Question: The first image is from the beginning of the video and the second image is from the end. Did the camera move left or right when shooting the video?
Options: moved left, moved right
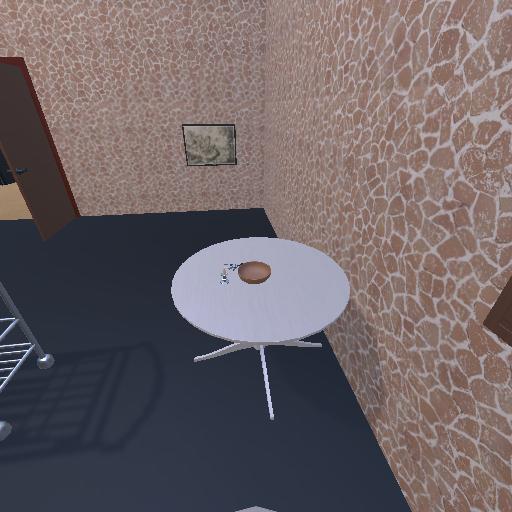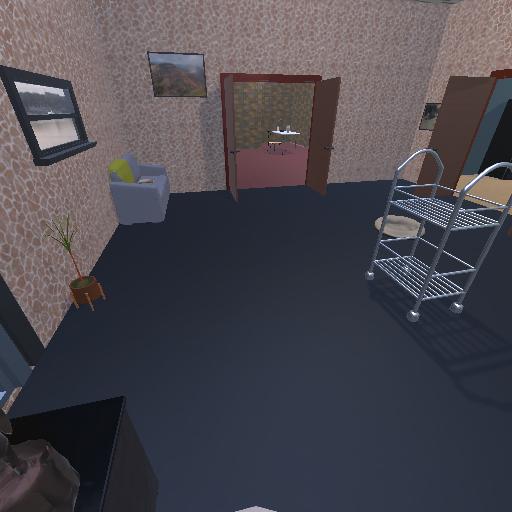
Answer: moved left